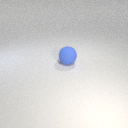
large blue rubber sphere